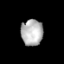
Tissue: lung
Cell type: Myeloid cells
Senescence score: 0.2012
Nuclear area (px): 561
Mean DAPI intensity: 181.034